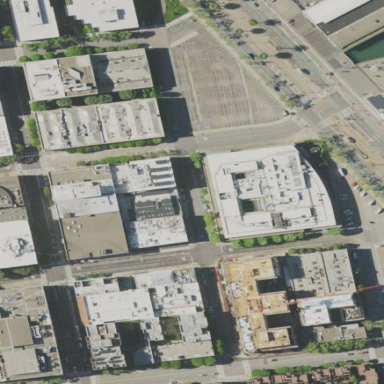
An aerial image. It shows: Building.